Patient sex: F
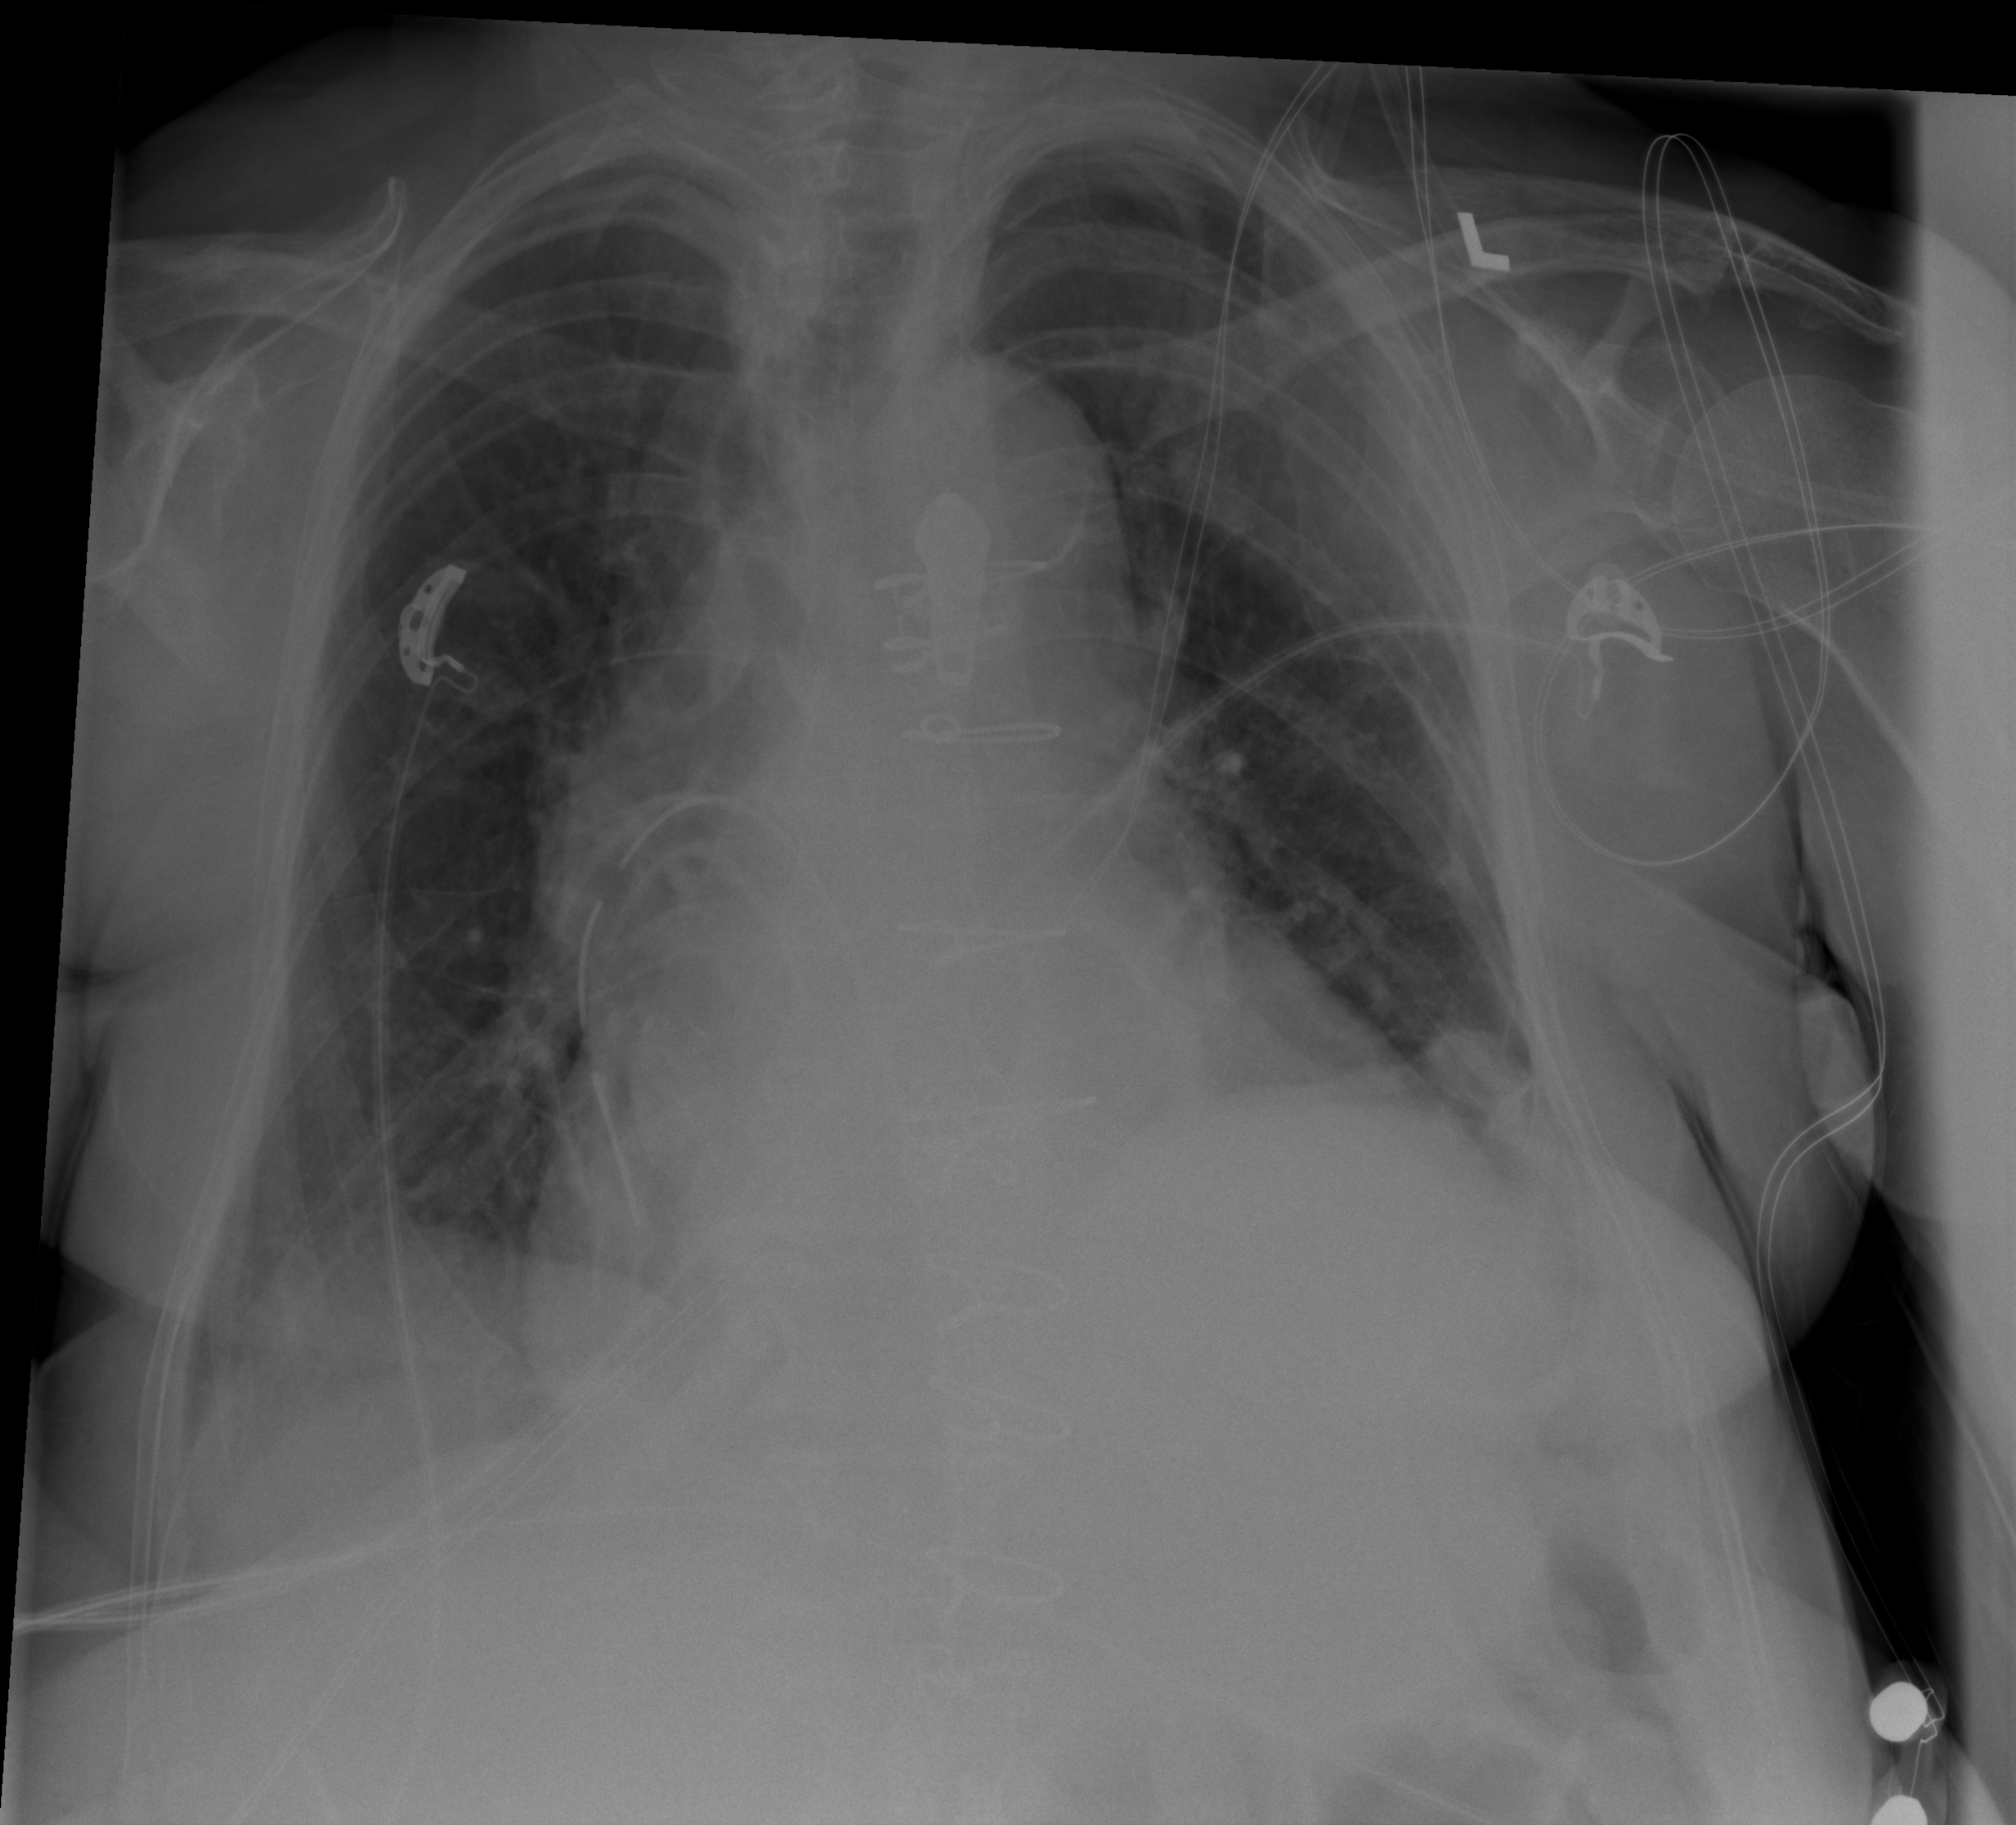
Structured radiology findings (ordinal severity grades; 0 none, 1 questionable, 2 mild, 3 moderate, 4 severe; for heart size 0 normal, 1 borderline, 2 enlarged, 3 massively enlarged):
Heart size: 2
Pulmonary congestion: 2
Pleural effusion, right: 2
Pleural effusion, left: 0
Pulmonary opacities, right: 0
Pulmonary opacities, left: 0
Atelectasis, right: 2
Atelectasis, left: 2